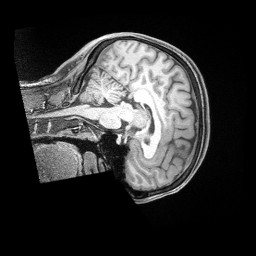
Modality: T1w
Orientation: sagittal
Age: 37
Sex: female
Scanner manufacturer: siemens
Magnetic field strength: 3 T
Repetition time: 2 s
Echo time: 0.00211 s